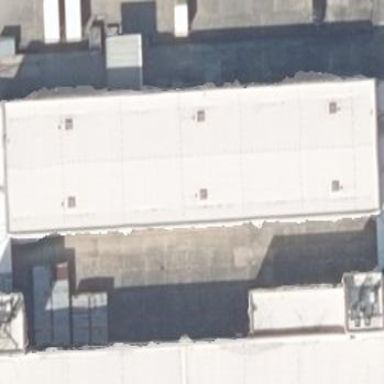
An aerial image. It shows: Industrial building.